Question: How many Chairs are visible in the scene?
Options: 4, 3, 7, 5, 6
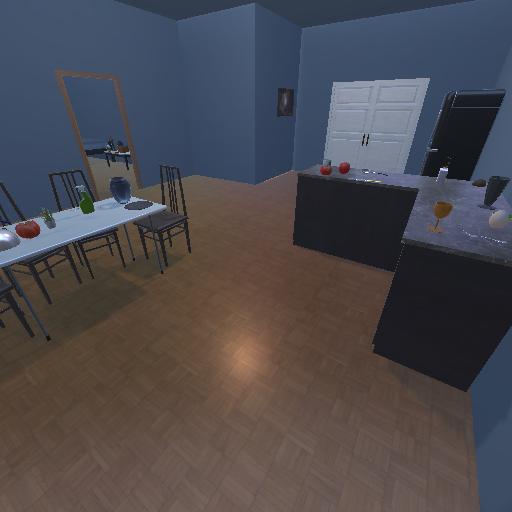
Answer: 4